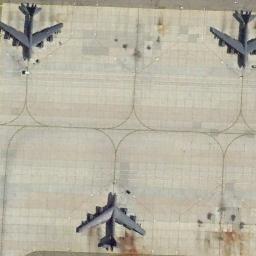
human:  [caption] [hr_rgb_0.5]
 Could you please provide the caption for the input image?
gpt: Three gray airplanes of same size were on the airport .

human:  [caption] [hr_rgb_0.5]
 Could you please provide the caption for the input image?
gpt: Three airplanes are parked on the runway .

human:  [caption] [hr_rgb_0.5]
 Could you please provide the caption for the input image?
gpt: Three gray planes put a triangular shape on the open area .

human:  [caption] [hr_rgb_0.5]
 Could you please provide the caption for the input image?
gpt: Three planes are at the marked stop .

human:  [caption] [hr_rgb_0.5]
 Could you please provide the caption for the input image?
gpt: Here are three grey planes of the same type .